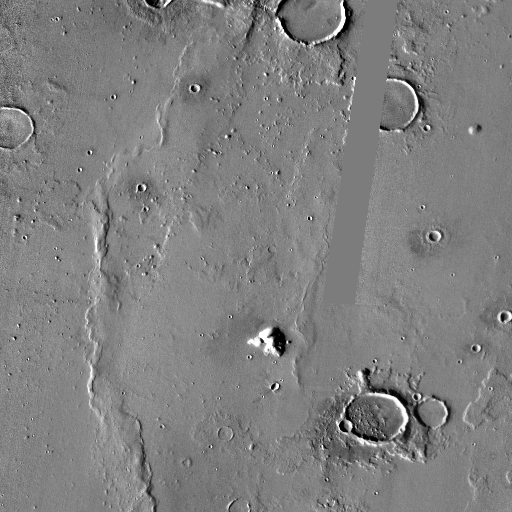
Crater classes present: Background, Other, Layered, Buried